Question: I want to create the layout for my fragment like this example . that in the left i have list view and in the right i have detail of that . now what i want to do is that create layout like this example that from detail point to selected row of the list view in the left . is there any one to help me ?
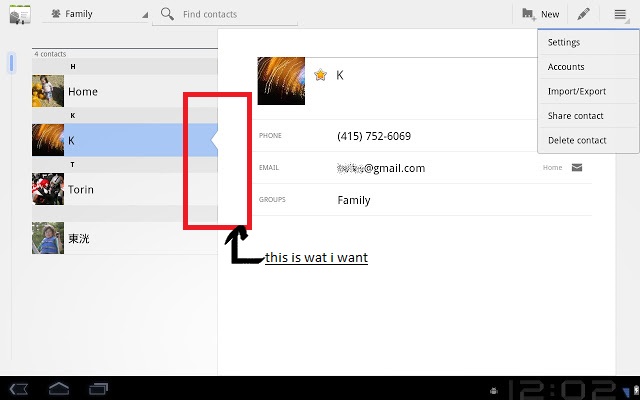
Answer: I found my answer here :
<URL>
I should use 2 9-patch image Like :
 ListItem
 ListSelectedItem
and after that I can use selector or I can do this :
in my OnItemSelected method I use :
'''
@Override
public void onListItemClick(ListView l, View v, int position, long id) {
SelectedItem =position;
}
'''
and in my adapter :
'''
public View getView(int position, View convertView, ViewGroup parent) {
View v = convertView;
if (v == null) {
LayoutInflater inflater = (LayoutInflater) getContext()
.getSystemService(Context.LAYOUT_INFLATER_SERVICE);
v = inflater.inflate(R.layout.order_list_row, null);
}
if (position ==SelectedItem )
{
v.setBackgroundResource(R.drawable.ListSelectedItem );
}
else
{
v.setBackgroundResource(R.drawable.ListItem);
}
}
'''